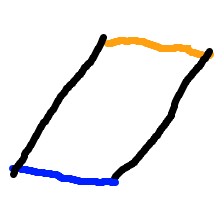
Shape: parallelogram